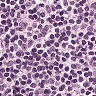
Metastatic tissue present: no